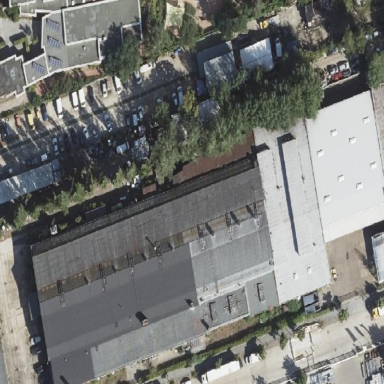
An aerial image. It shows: Industrial building.